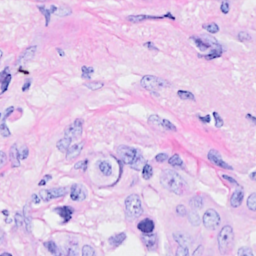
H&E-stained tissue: Breast